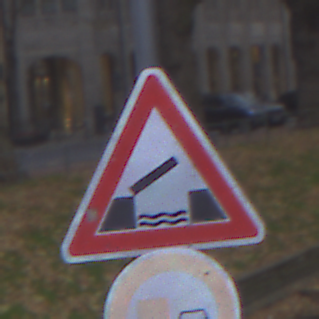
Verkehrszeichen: BeweglicheBruecke
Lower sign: UeberholverbotKraftfahrzeuge
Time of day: SunriseSunset
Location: Outdoor (Urban)
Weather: PartlyCloudy
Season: NotSpecified
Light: Natural